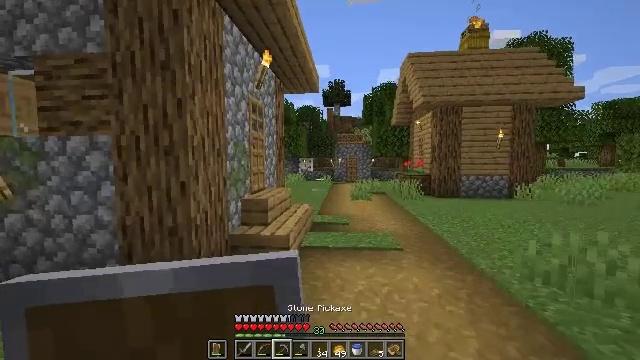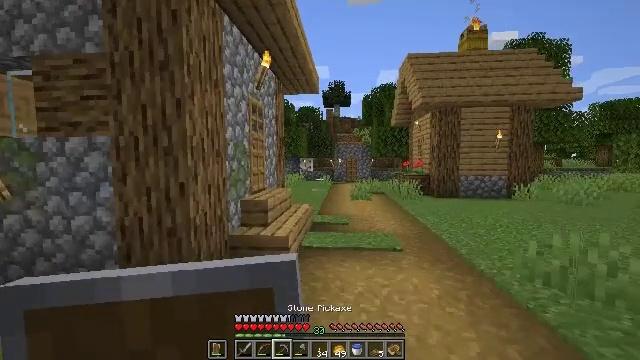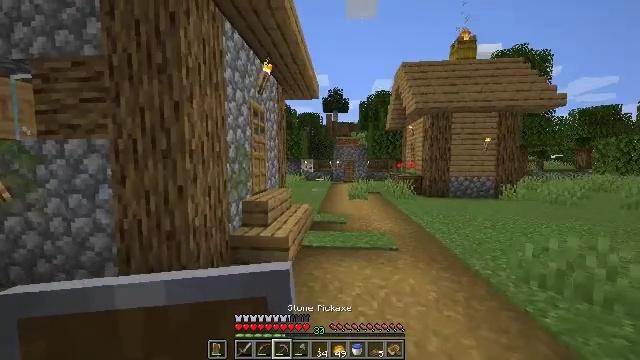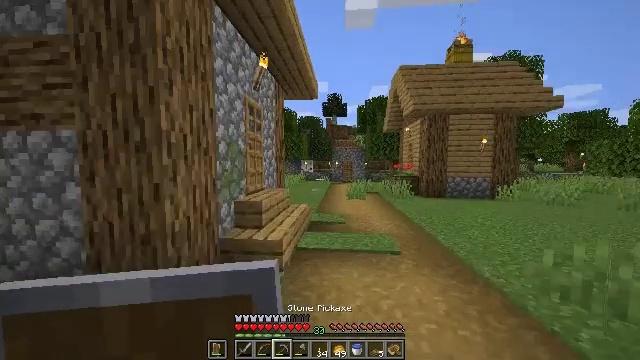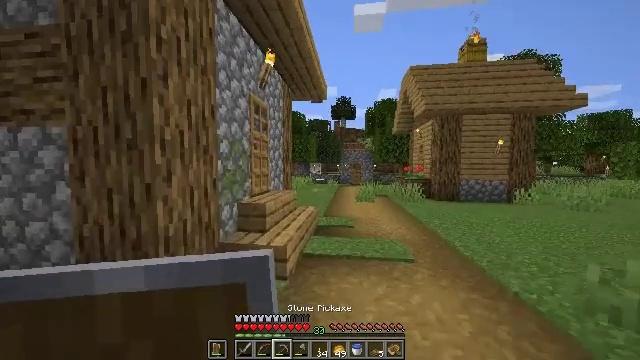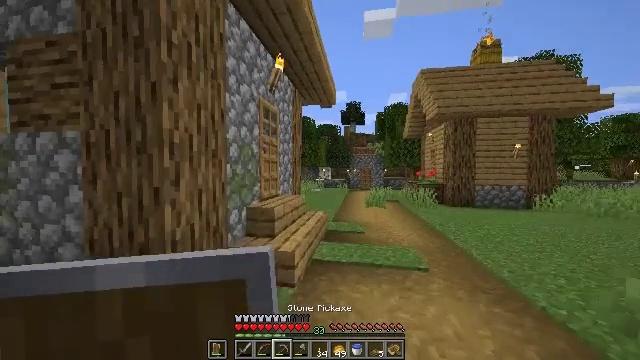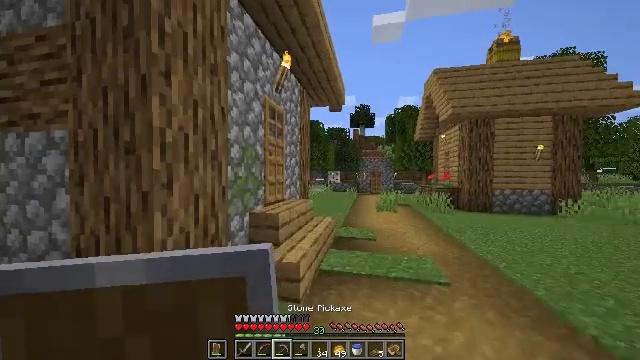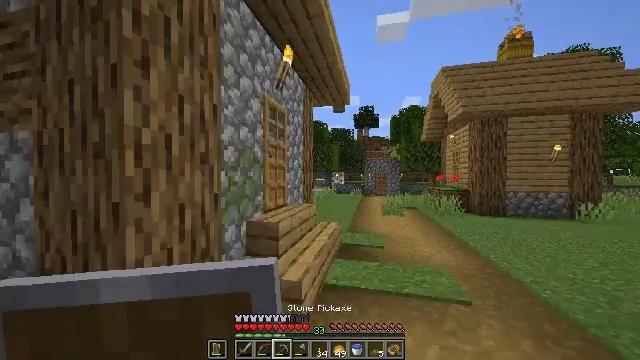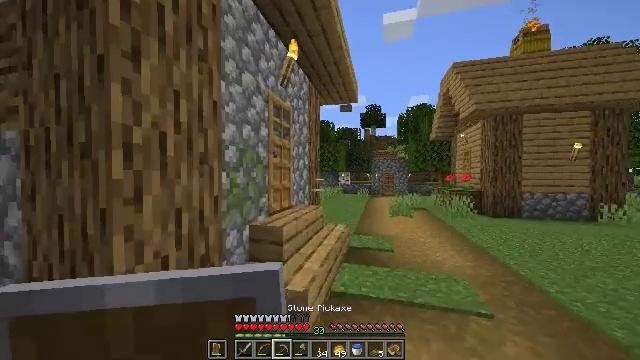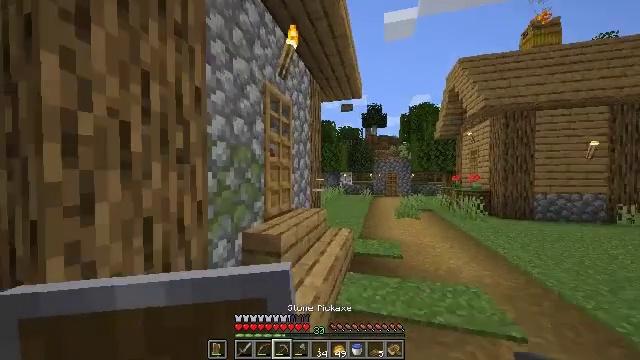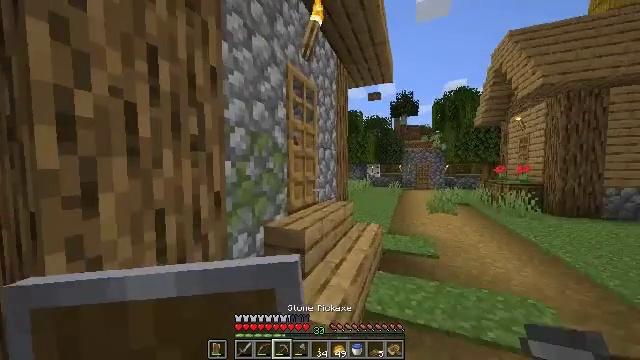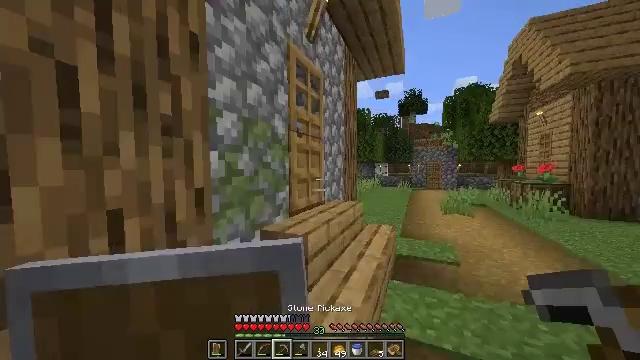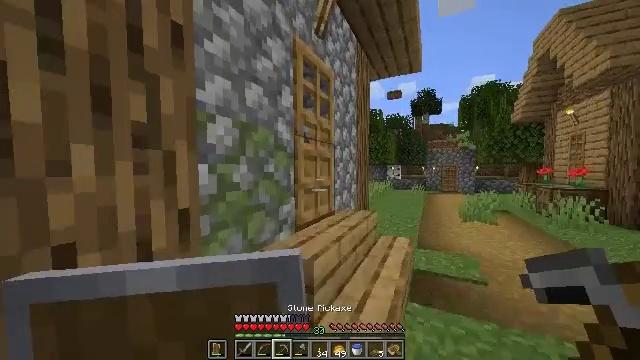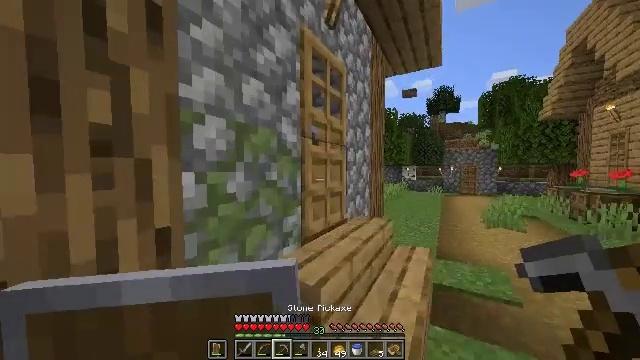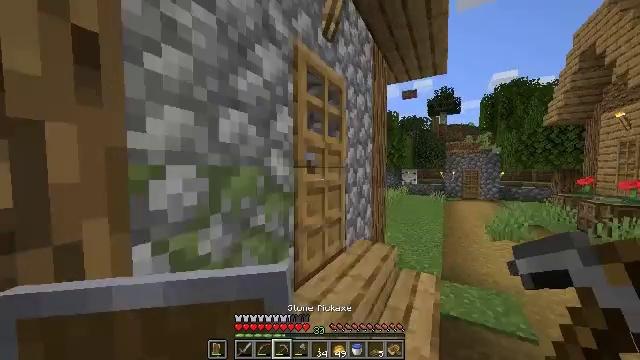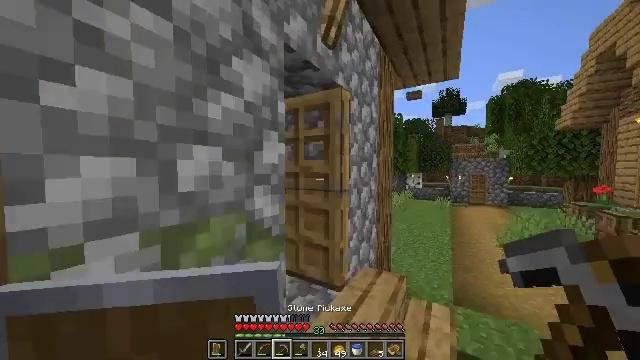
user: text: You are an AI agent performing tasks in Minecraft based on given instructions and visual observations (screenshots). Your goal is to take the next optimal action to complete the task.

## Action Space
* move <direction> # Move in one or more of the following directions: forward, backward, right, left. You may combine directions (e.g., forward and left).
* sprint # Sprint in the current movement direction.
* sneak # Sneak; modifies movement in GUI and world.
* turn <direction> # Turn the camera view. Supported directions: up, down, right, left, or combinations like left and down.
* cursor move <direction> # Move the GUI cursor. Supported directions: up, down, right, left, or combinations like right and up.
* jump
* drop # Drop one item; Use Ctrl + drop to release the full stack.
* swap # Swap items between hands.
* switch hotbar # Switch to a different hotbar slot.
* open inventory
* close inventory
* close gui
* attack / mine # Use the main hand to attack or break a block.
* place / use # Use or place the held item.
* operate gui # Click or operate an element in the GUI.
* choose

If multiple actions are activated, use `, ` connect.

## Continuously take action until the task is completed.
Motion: motion action
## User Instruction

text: Mine the anvil to break it.
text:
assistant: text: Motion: move forward, sprint
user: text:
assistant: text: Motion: move forward, sprint
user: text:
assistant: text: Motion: move forward
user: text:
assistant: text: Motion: move forward, turn left
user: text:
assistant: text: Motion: move forward, turn left and up
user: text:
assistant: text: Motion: move forward, turn left and up
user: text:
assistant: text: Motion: move forward, turn left
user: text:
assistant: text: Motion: move forward, turn left
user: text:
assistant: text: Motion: move forward
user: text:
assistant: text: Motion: move forward, turn left and down
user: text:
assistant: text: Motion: move forward, turn left
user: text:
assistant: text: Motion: move forward, turn left
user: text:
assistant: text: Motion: move forward, turn left
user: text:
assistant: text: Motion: move forward
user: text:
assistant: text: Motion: move forward, use / place
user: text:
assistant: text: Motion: move forward, use / place
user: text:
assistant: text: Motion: move forward and move right, turn left and down
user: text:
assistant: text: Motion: move forward and move right, turn left and down
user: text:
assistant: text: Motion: move forward, turn left and down
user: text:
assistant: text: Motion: move forward, turn left and down
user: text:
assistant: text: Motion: move forward, turn left
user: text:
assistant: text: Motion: move forward, turn left and down
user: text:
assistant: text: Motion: move forward, turn left
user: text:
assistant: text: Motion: move forward and move left, turn left
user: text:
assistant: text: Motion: move forward and move left
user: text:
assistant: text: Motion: move forward and move left
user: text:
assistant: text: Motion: move forward and move left
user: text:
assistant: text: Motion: move forward and move left, turn right
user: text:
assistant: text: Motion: move forward
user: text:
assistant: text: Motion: move forward, turn right